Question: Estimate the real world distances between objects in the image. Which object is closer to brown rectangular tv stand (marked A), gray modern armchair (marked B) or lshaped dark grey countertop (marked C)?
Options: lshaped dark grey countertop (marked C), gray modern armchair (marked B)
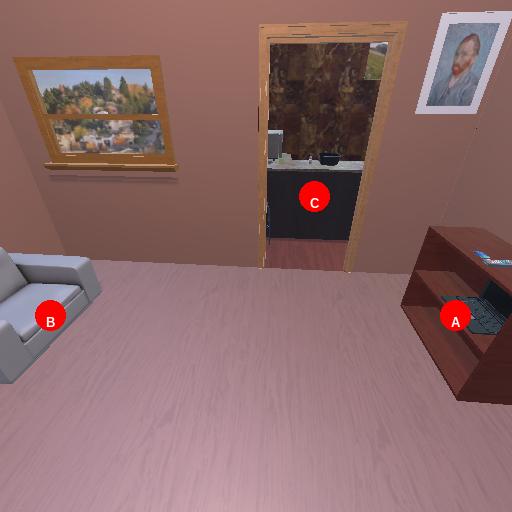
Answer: lshaped dark grey countertop (marked C)